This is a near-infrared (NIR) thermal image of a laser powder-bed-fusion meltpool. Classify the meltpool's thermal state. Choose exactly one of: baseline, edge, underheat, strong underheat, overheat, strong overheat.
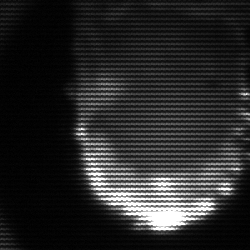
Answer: baseline